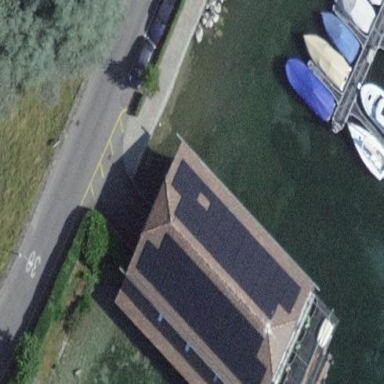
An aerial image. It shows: Solar power generator.